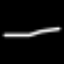
Label: line